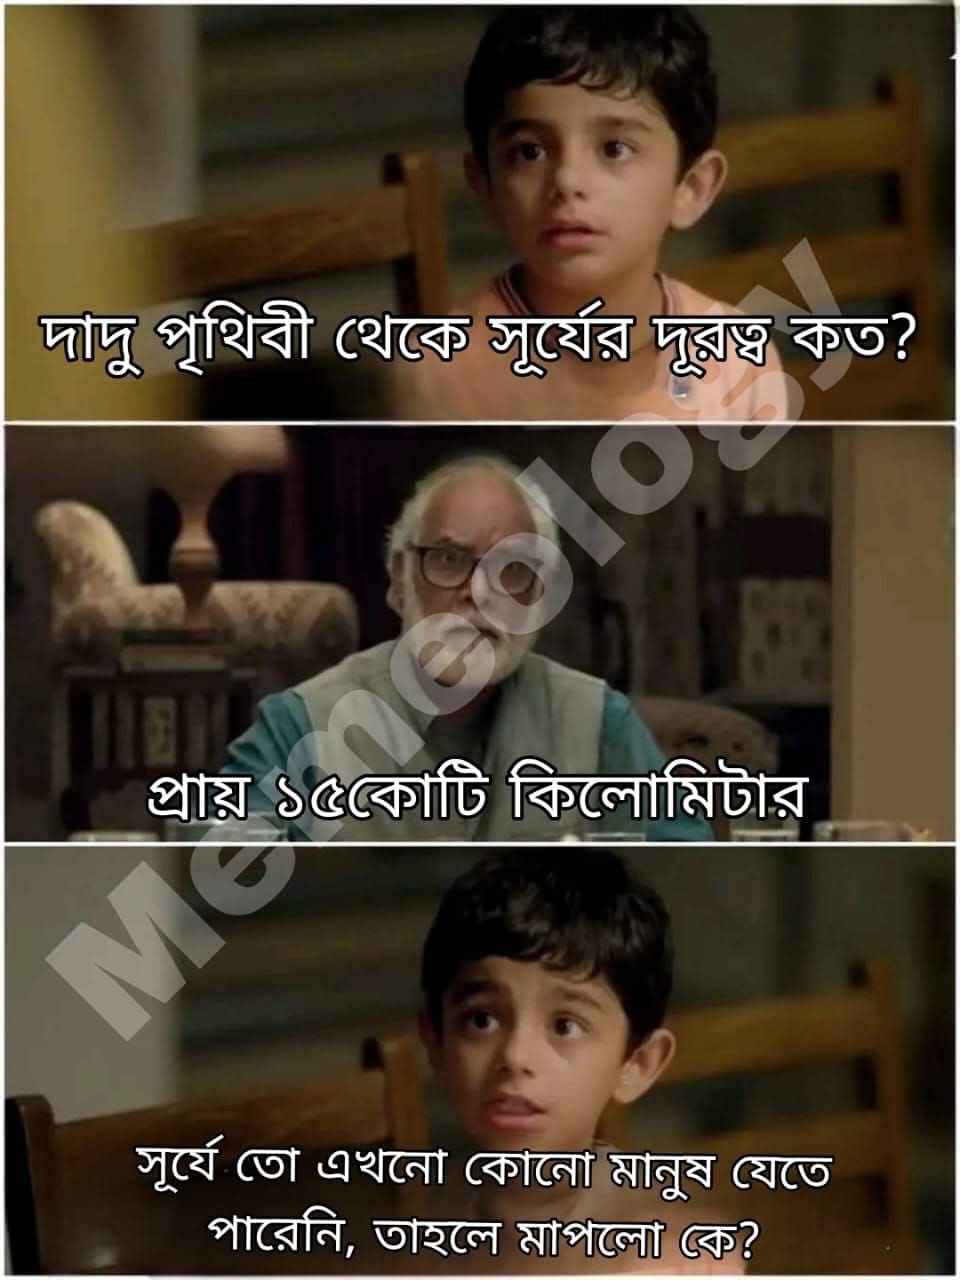
Text: দাদু পৃথিবী থেকে সূর্যের দূরত্ব কত?
প্রায় ১৫ কোটি কিলোমিটার
সূর্যে তো এখনো কোনো মানুষ যেতে পারেনি, তাহলে মাপলো কে?
Label: Non Hate